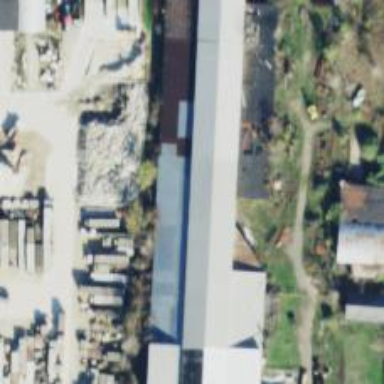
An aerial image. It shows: Industrial building with works on site.